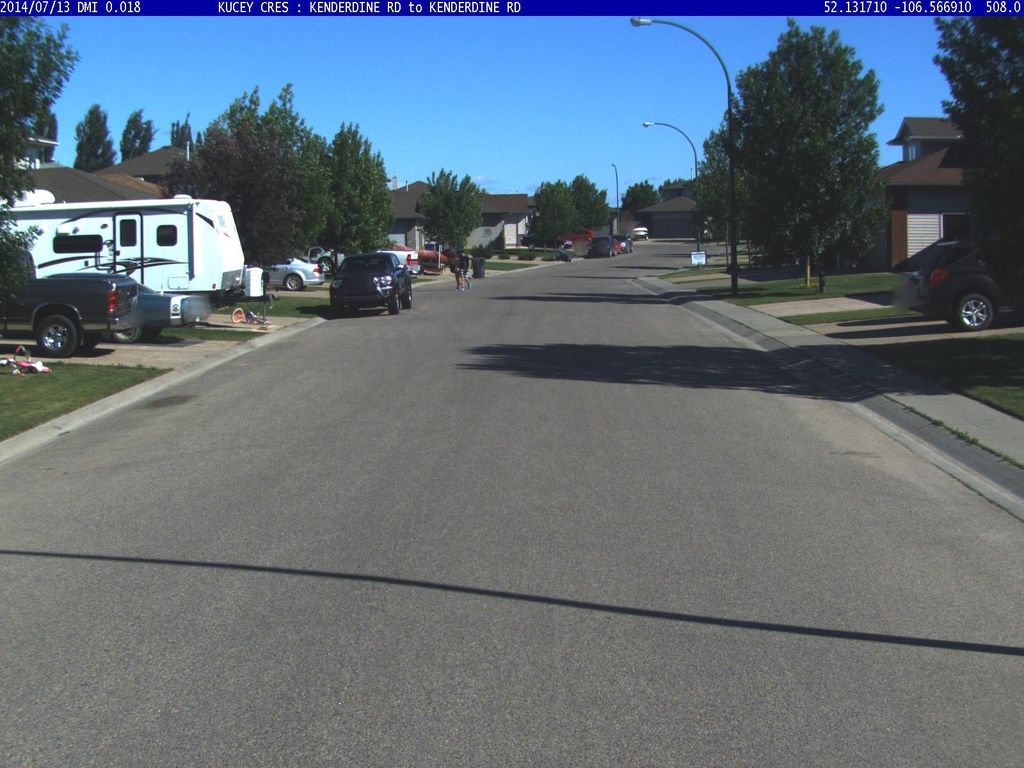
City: saskatoon